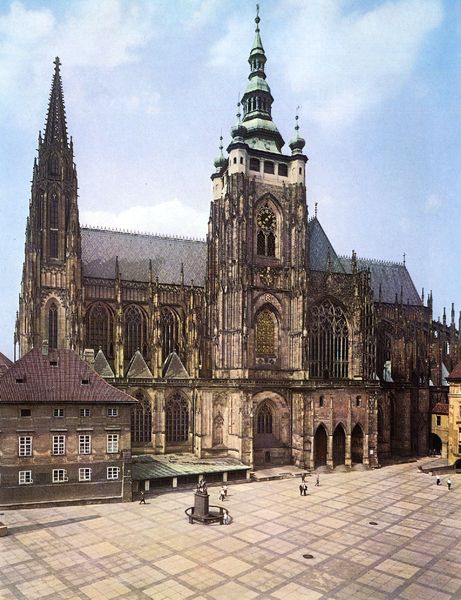
Titel: Prag, Veitsdom, Gesamtansicht von Süden
Künstler: Peter Parler
Standort: Prag, Veitsdom (EU - Tschechische Republik)
Schlagwörter: himmel, wolken, menschen, stadt, bunt, fenster, pfeiler, dach, gebäude, haus, leute, architektur, spitze, bild, kirche, boden, gotik, kirchturmspitze, turm, statue, bogen, farbe, platz, spitz, uhr, foto, fotografie, bögen, eingang, kirch, dom, fliesen, rathaus, kathedrale, platten, gothik, vordach, vorplatz, strebepfeiler, köln, fiale, westturm, streber, rurcm